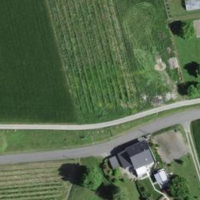
EUNIS habitat code: 25
Species observed at this site:
Milvus milvus